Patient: sex M, age 60
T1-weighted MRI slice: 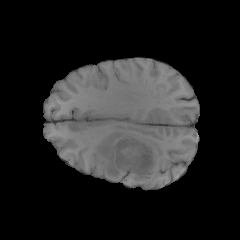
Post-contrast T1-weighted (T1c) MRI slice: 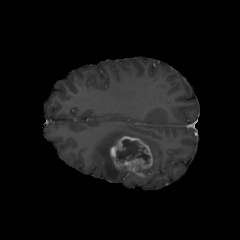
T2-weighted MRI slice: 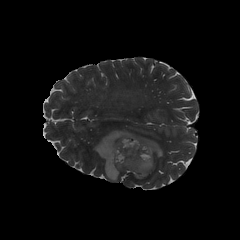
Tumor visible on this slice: yes
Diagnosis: Glioblastoma, IDH-wildtype
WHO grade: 4